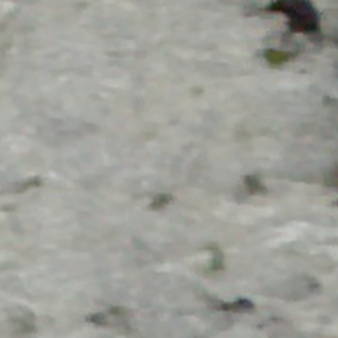
Label: other